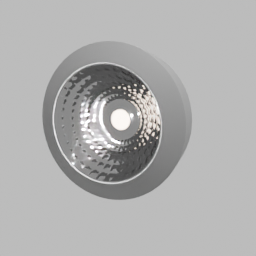
Label: lighting